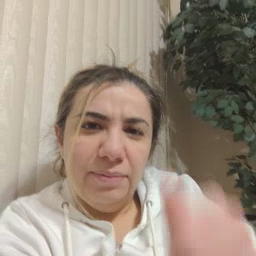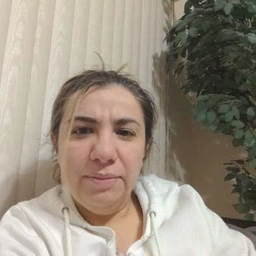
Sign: beside